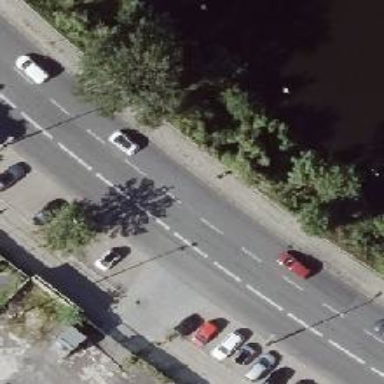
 featuring separate sidewalk and cycle track."